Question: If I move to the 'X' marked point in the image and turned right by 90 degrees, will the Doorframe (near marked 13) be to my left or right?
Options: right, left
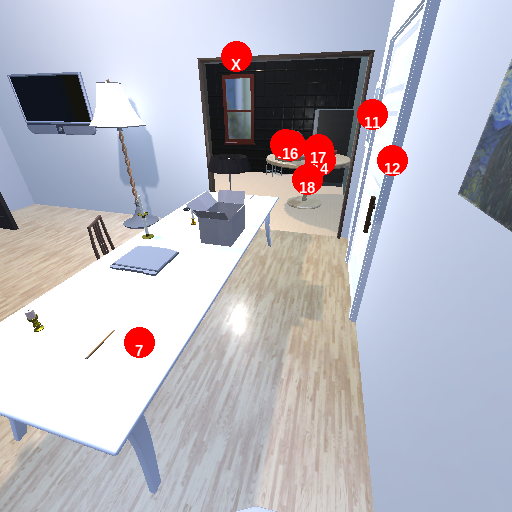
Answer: right